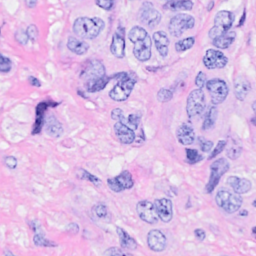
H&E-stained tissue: Breast